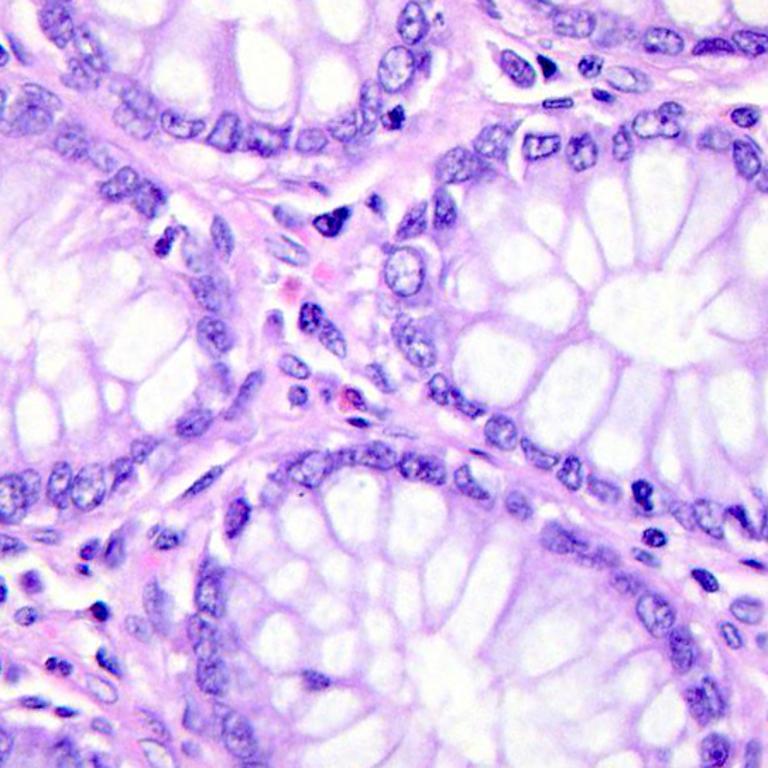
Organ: colon
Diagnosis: benign